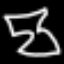
Label: hourglass